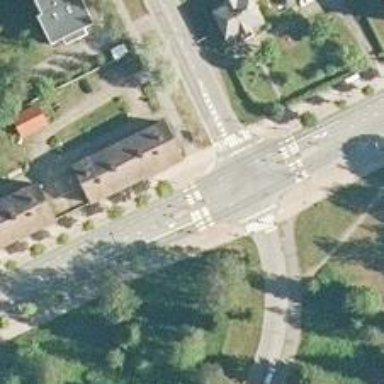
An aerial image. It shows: Cycleway.